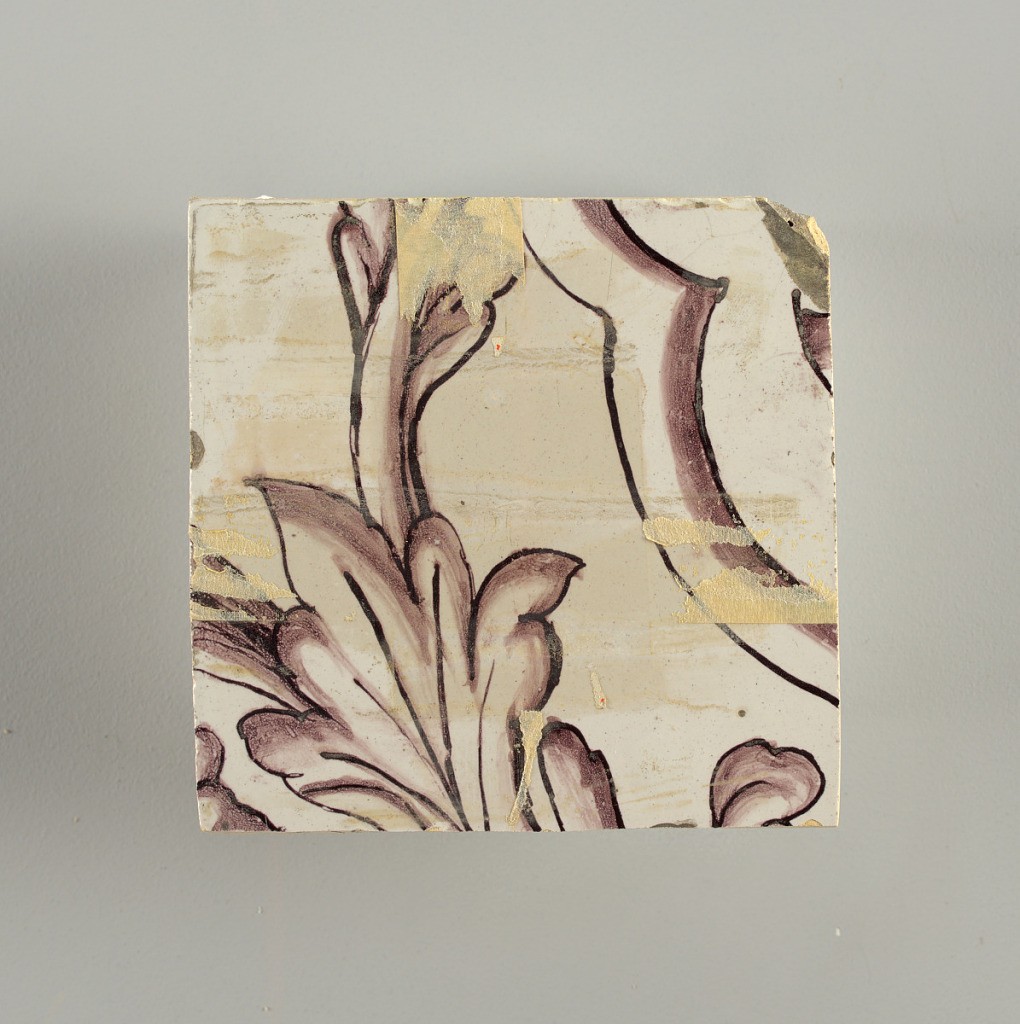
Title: Wall facing
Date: ca. 1725
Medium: tin-glazed earthenware, underglaze
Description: Two vertical rectangles, twenty-three tiles high.  A) Nine tiles wide at top; seven tiles wide at bottom.  B) Ten and one-half tiles wide.

Arabesque design of foliage.  A) with centered figure of Justice under a canopy.  B) with centered urn.